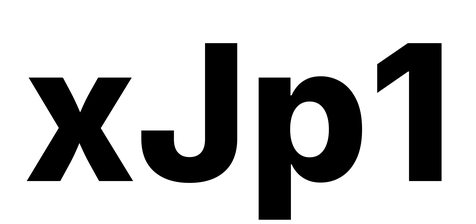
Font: Inter_ExtraBold